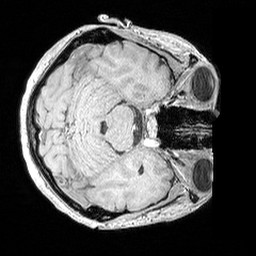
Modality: MP2RAGE
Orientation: axial
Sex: female
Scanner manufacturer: siemens
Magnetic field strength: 3 T
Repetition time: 5 s
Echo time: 0.00292 s